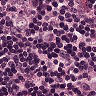
Metastatic tissue present: yes